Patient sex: M
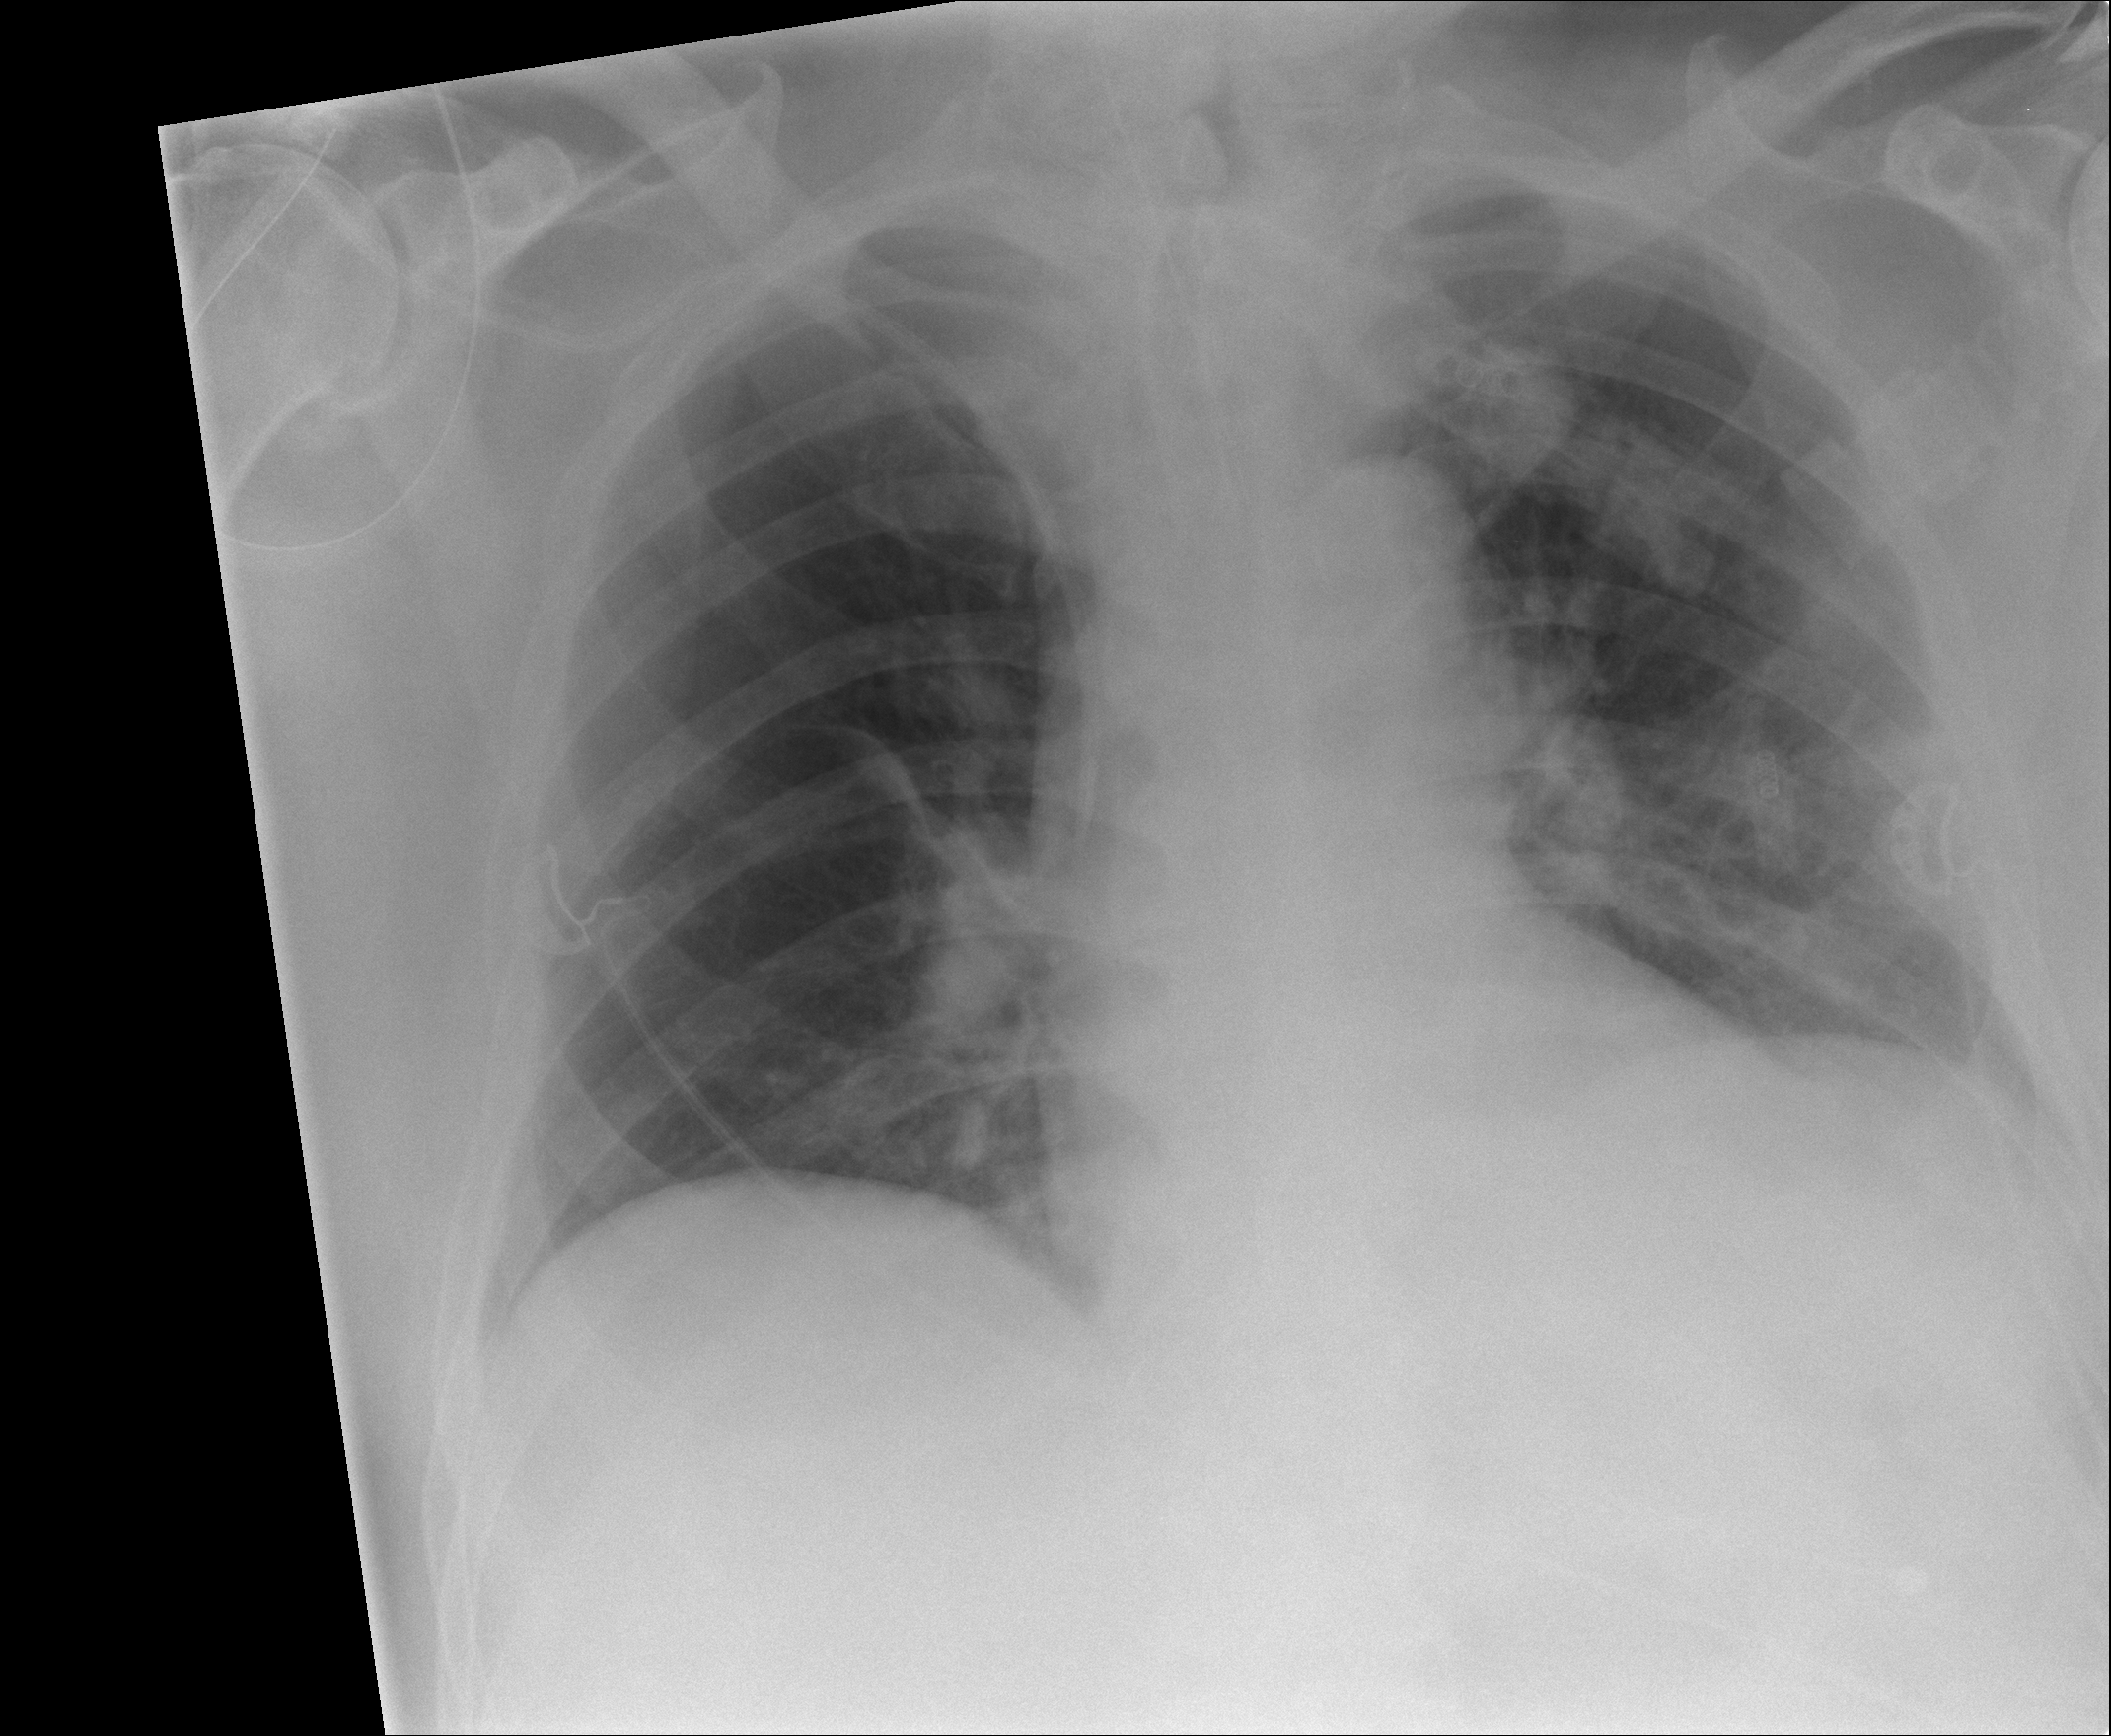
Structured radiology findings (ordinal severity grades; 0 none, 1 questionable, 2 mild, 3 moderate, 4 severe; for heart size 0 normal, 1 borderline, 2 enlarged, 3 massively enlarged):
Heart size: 0
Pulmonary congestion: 0
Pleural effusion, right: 0
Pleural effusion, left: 1
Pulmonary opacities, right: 0
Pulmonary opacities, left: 2
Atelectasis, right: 0
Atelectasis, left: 2